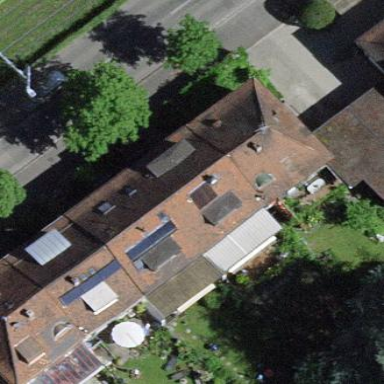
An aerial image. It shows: Terrace building.